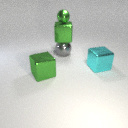
large green metal cube above large gray metal sphere